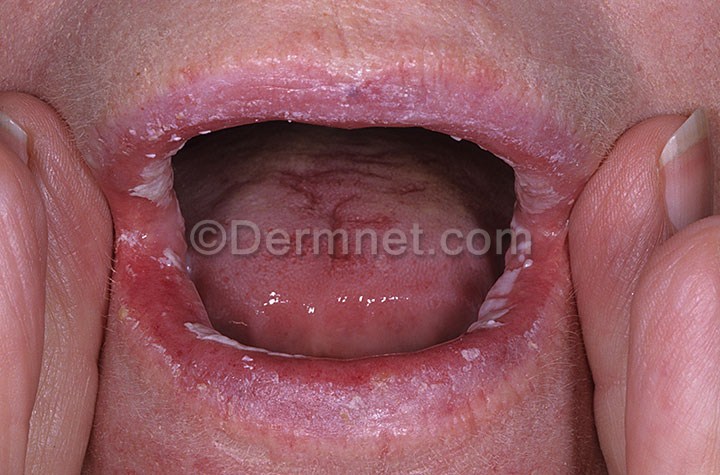
Disease: Tinea Ringworm Candidiasis and other Fungal Infections